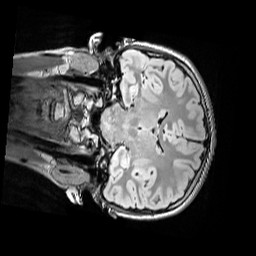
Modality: FLAIR
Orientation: coronal
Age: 11
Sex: female
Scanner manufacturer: siemens
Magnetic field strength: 3 T
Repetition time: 5 s
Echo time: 0.388 s